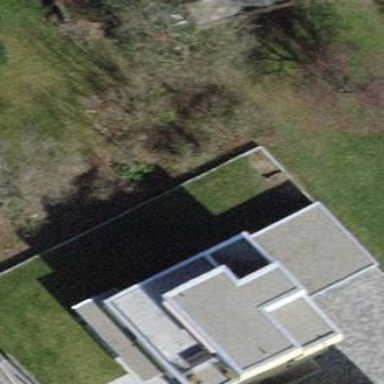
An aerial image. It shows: Detached building.